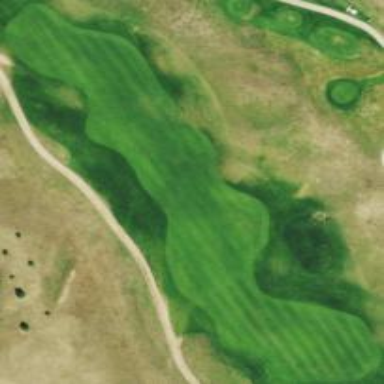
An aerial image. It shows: Grassy golf fairway.